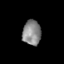
Tissue: skin
Cell type: T cells
Senescence score: 0.1783
Nuclear area (px): 449
Mean DAPI intensity: 135.341